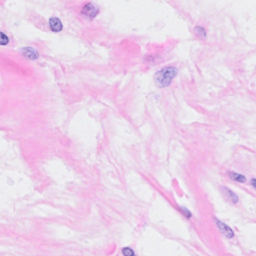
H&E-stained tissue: Breast